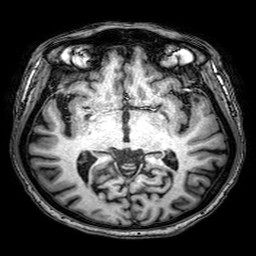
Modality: T1w
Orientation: coronal
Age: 81
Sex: male
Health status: healthy
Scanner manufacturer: philips
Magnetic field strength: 3 T